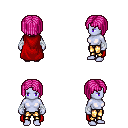
a pixel art fantasy rpg character, female body template, dark elf, purple skin, red cape, gold greaves, pink pageboy hairstyle, white cloth bandages, four views (front, back, left, right), 2x2 character sprite sheet, small pixel art, hard edges, no anti-aliasing